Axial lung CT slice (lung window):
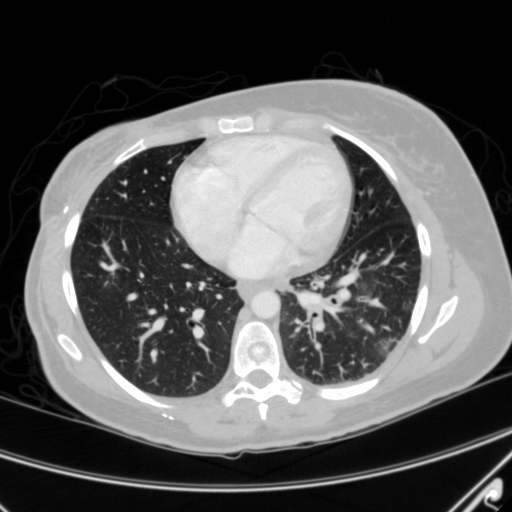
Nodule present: no